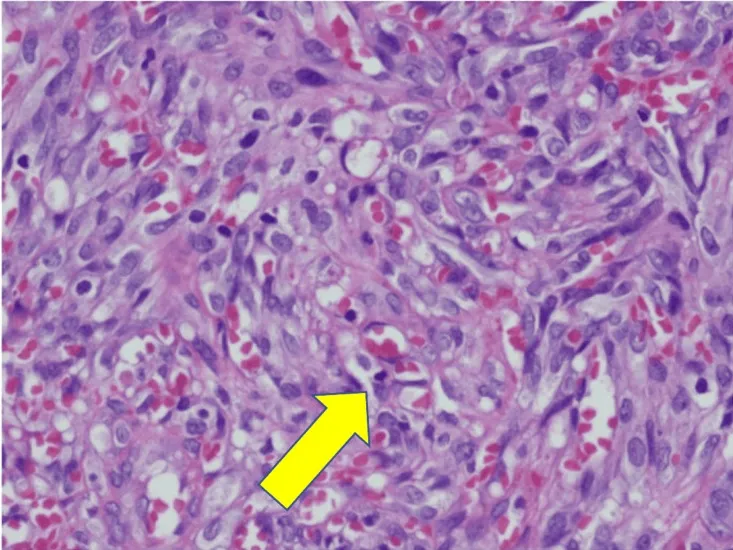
200X magnification. Hematoxylin and eosin stains show ill-defined, interweaving vascular channels. Immunohistochemistry showed that the lesional cells were positive for HHV and endothelial markers CD34 and D2-40. . HHV: Human herpes virus.
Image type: pathology (h&e)